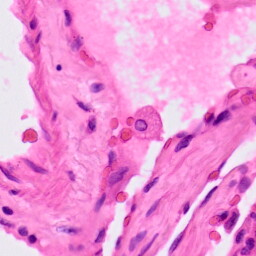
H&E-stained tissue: Lung